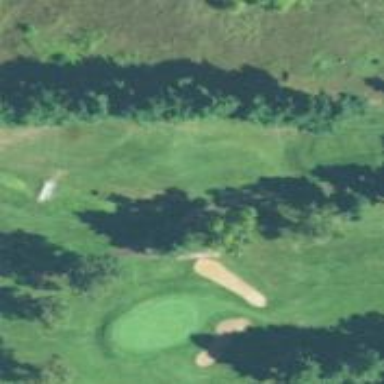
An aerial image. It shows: Designated path through golf course.